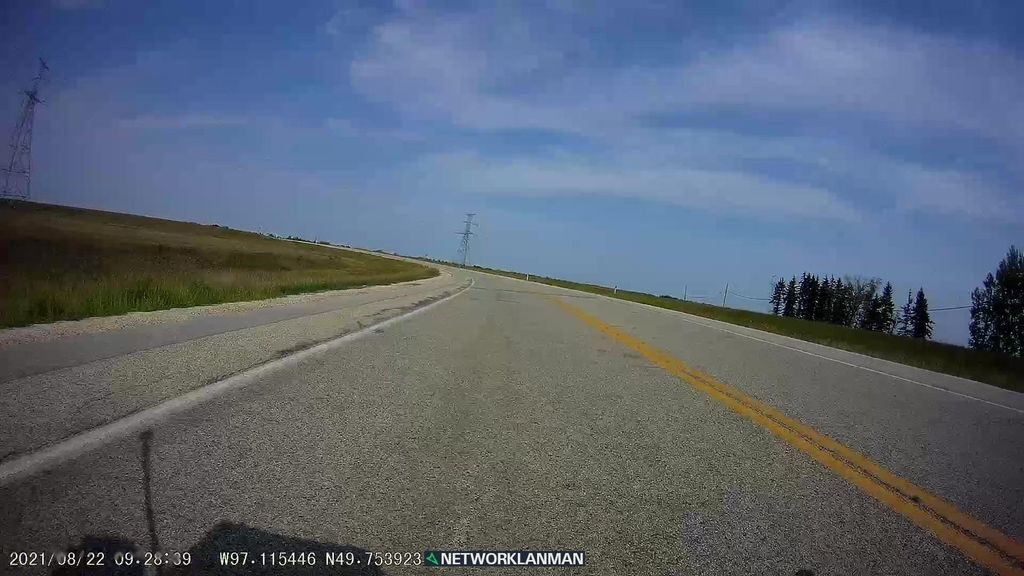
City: winnipeg